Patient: sex M, age 30
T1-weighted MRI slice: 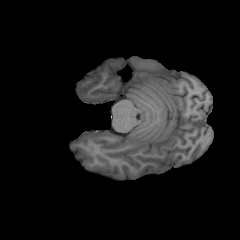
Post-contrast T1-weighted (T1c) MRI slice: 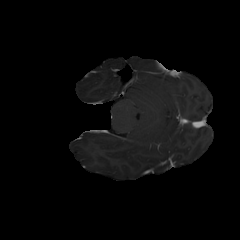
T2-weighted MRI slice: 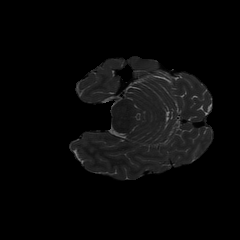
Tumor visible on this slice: no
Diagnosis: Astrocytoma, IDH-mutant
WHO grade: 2